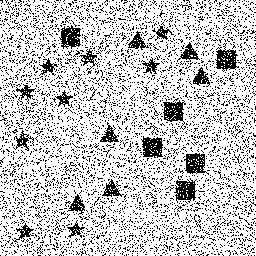
Squares: 6
Triangles: 6
Stars: 9
Total shapes: 21